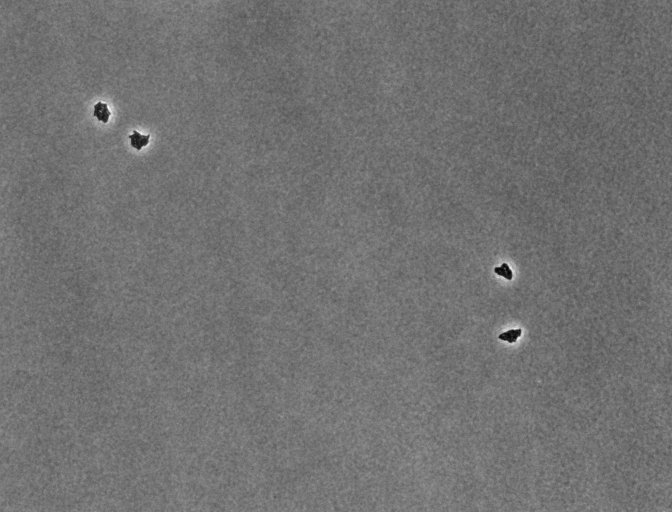
Phase contrast microscopy, 20x objective, 3 h incubation